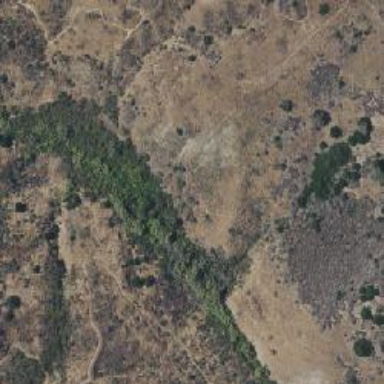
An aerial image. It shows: Lush woodland area covered with trees.